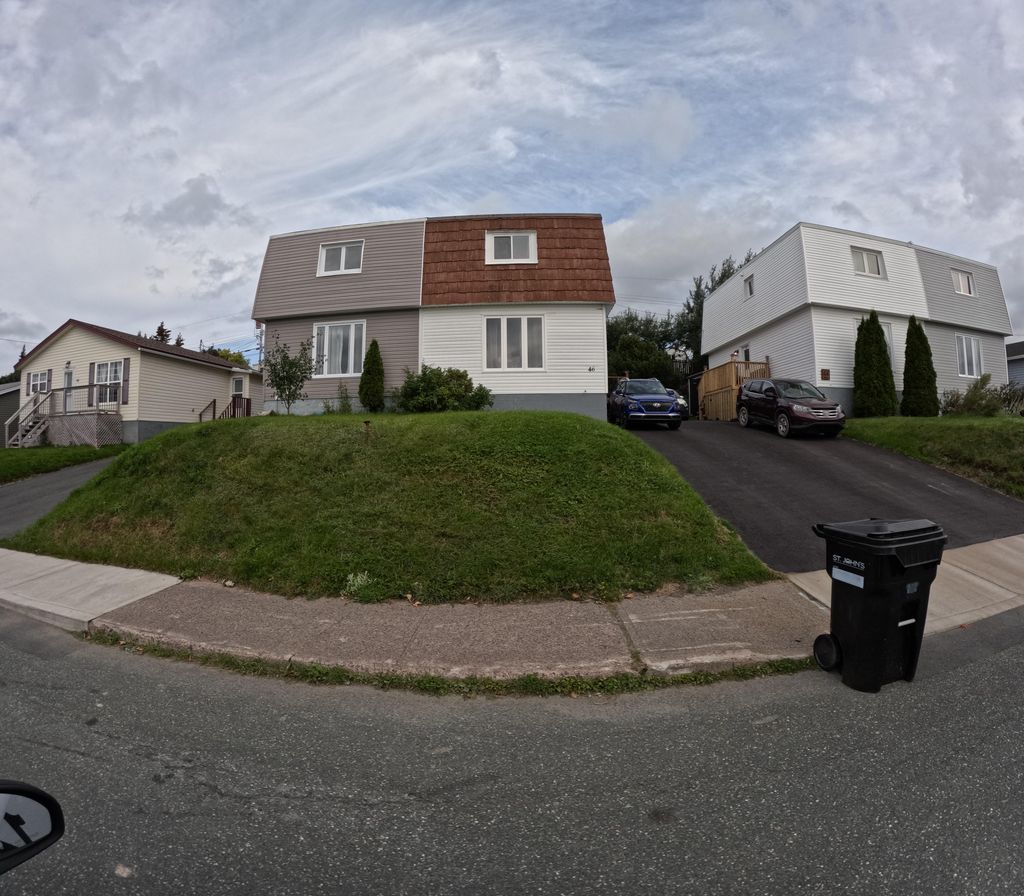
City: st_johns